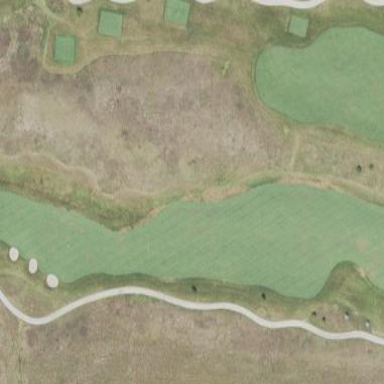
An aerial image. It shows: Grassy area designated as golf fairway.